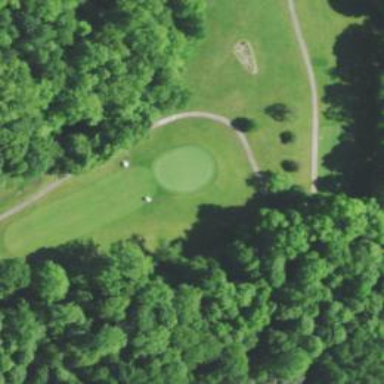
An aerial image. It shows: Golf hole.